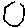
Label: hexagon